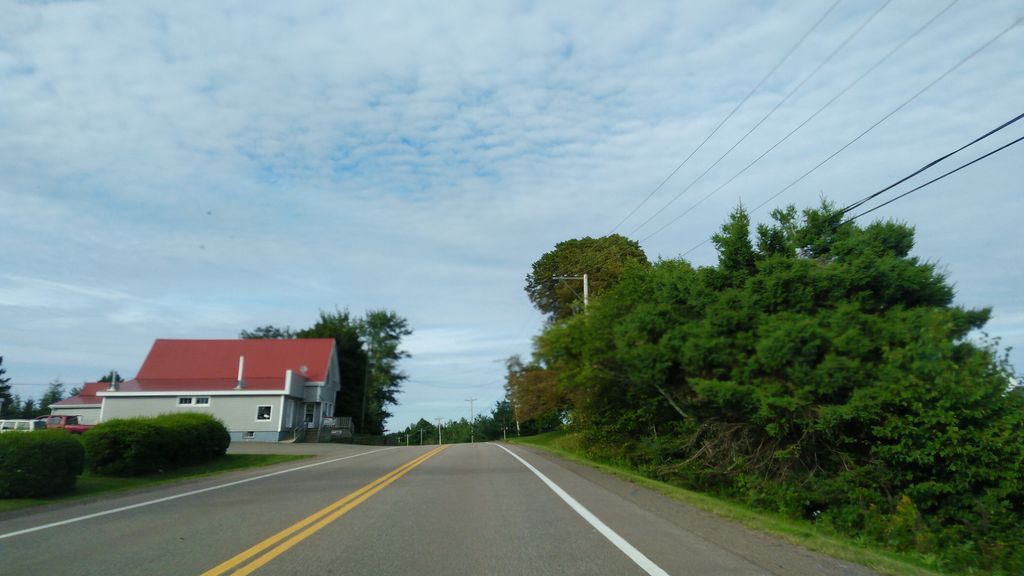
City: charlottetown